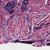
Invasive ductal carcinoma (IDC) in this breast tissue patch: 1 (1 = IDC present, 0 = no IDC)